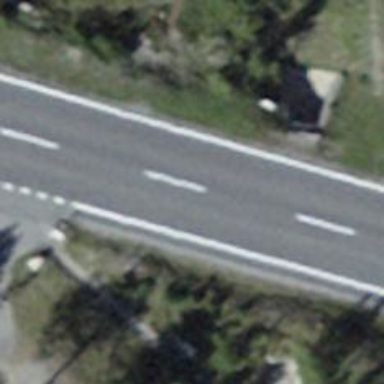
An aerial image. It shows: Primary highway bridge with asphalt surface.